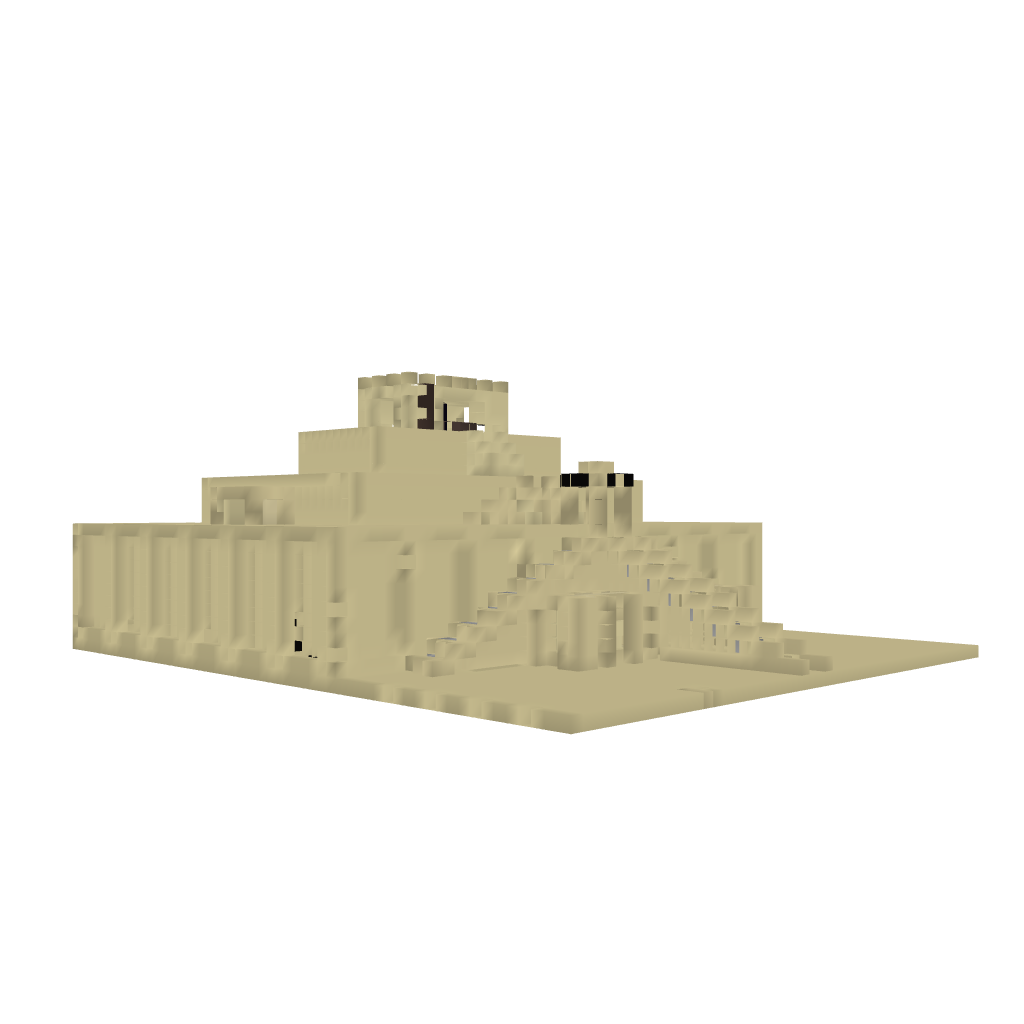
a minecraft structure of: Mesopotamian Ziggurat